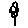
Label: flower